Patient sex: M
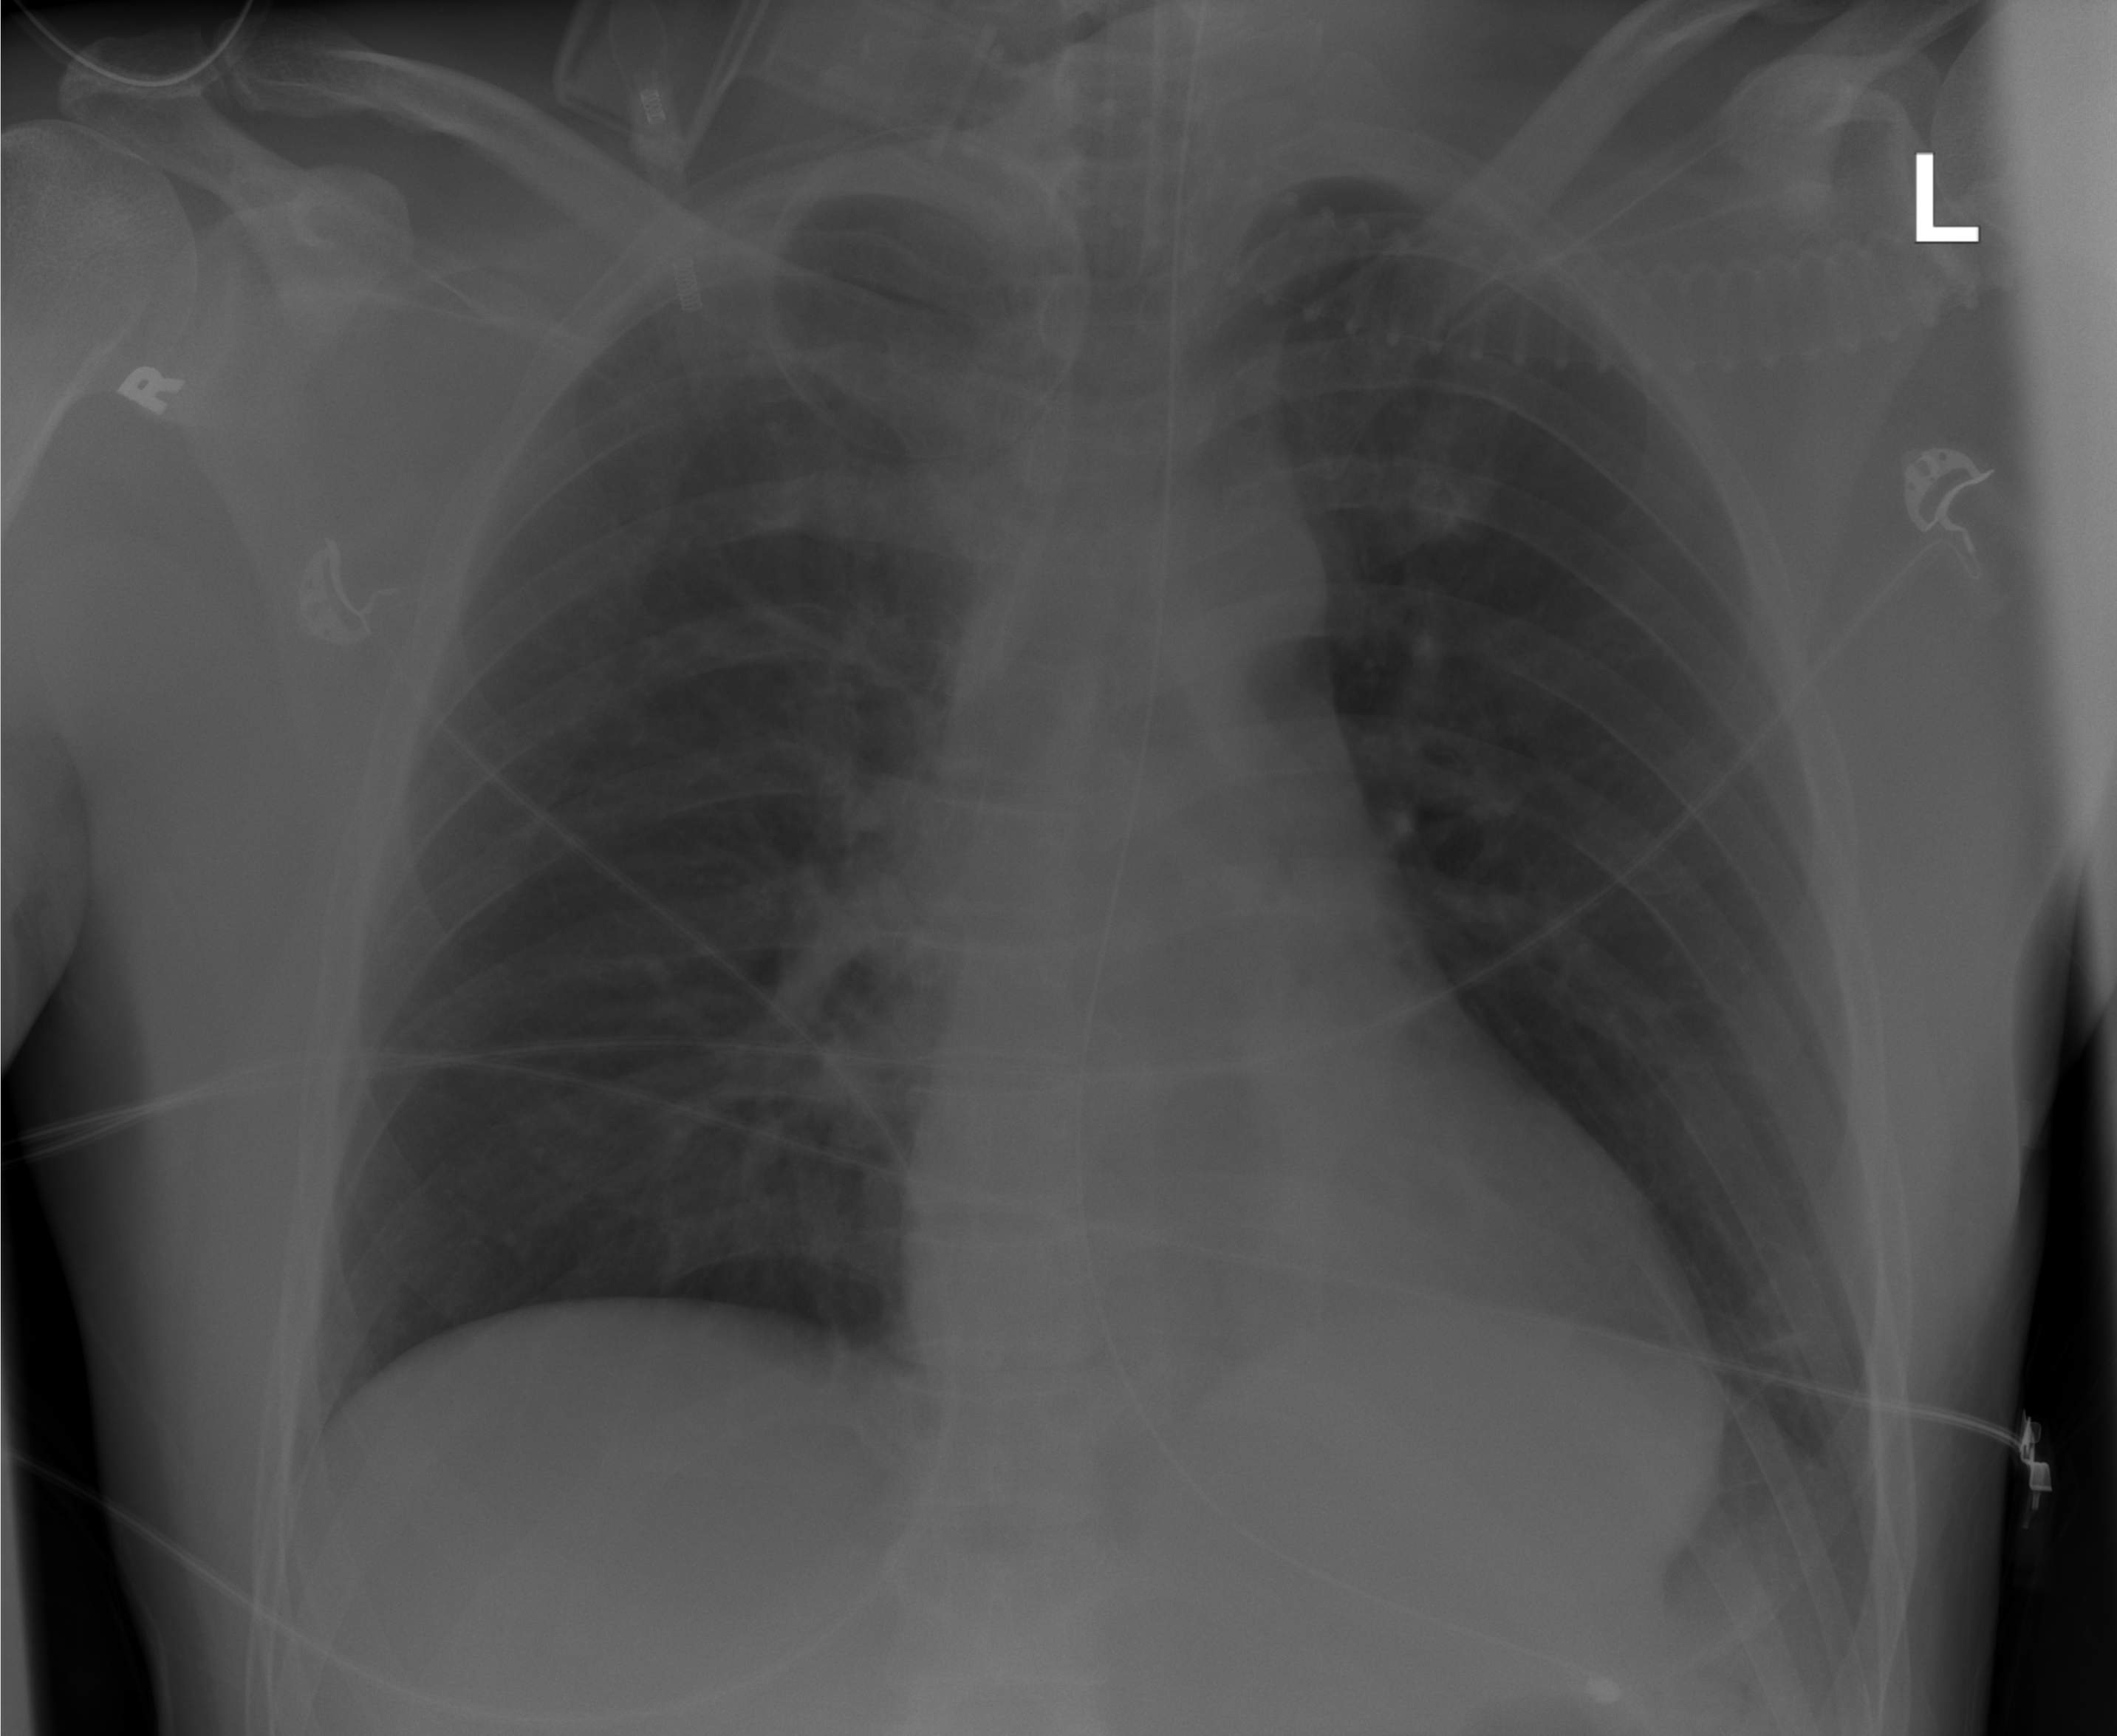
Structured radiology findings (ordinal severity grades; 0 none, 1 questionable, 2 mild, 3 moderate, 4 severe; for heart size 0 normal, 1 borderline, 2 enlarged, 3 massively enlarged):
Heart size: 0
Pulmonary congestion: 0
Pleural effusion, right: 0
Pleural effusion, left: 0
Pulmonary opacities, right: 2
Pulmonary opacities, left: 0
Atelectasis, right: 0
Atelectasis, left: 0